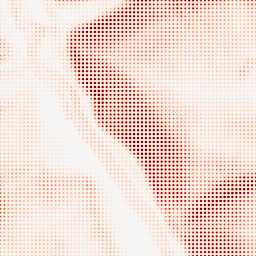
Category: morphological
Decomposition family: morphological_gradient
Decomposition parameters: size: 10
shape: square
Upsampling method: sinc_hamming
Upsampling parameters: scale: 8
kernel_size: 4
Upsampling scale: 8